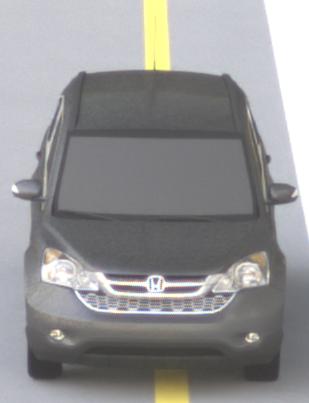
Make: Honda
Model: CR-V
Detailed model: CR-V (III) (04/10 - 10/12)
Model produced from: 2010
Model produced until: 2012
Doors: 5
Color: gray
Road condition: dry road
Daytime: sunrise or sunset
Contrast: medium contrast